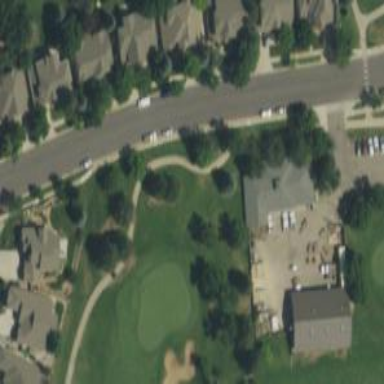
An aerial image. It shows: Service road used as golf cart path.